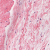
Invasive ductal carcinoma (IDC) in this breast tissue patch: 0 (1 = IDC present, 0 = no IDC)